Brain MRI, t1w sequence, axial 2D slice.
Patient: age 44, sex M, weight 78 kg, height 1.76 m
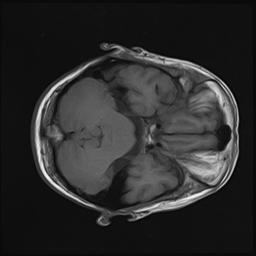